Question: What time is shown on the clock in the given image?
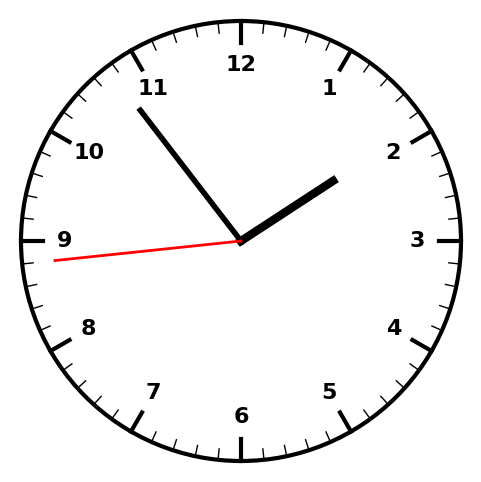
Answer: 01:53:44